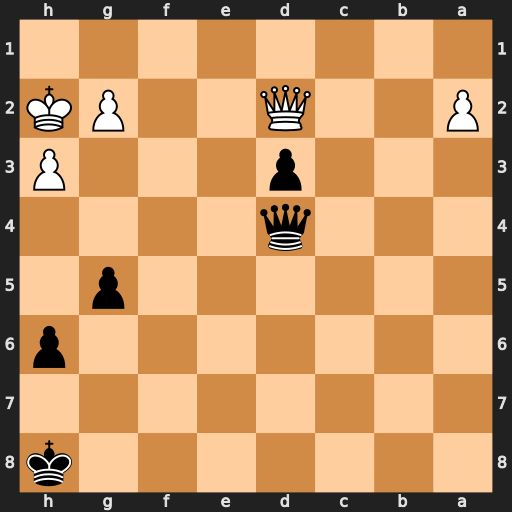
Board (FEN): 7k/8/7p/6p1/3q4/3p3P/P2Q2PK/8
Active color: b
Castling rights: -
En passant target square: -
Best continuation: Qf4+ Qxf4 gxf4